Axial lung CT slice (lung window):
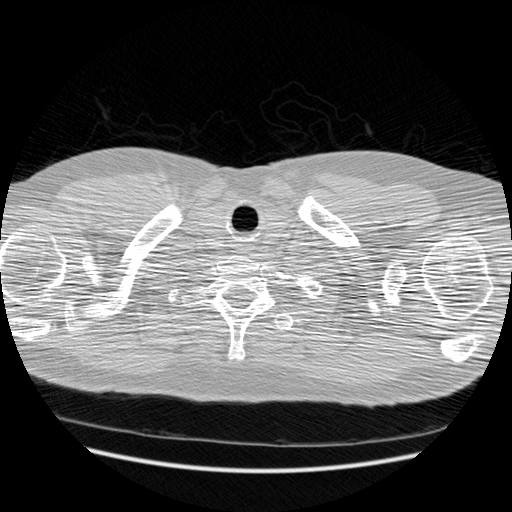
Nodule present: no